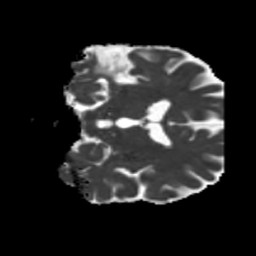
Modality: MD
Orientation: coronal
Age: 63
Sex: male
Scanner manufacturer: siemens
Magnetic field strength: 3 T
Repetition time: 5.25 s
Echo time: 0.08 s